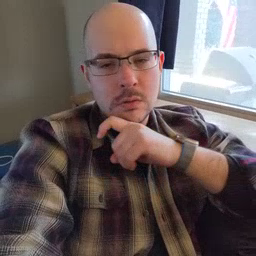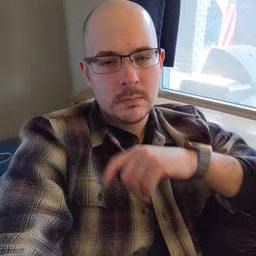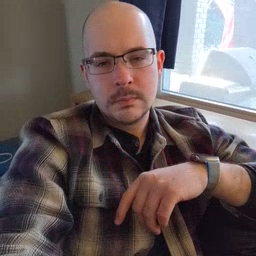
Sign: cereal